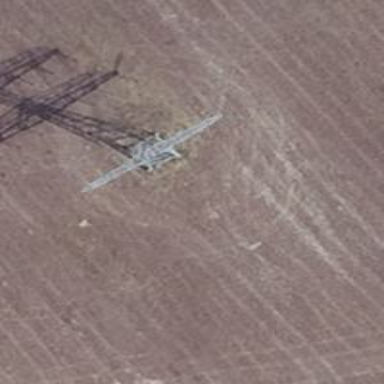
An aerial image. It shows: Power tower.